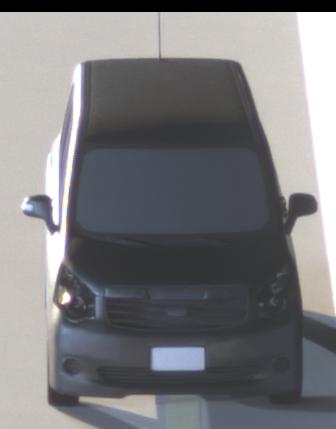
Make: Toyota
Model: Noah
Detailed model: Voxy R70G
Model produced from: 2007
Model produced until: 2013
Doors: 5
Color: gray
Road condition: dry road
Daytime: night
Contrast: high contrast